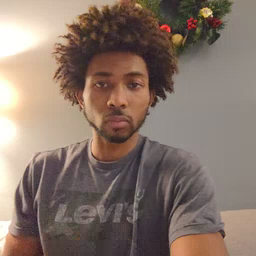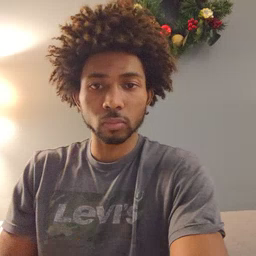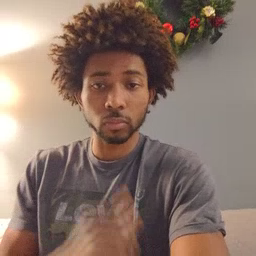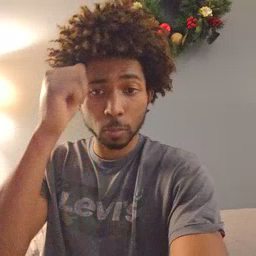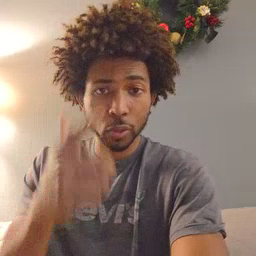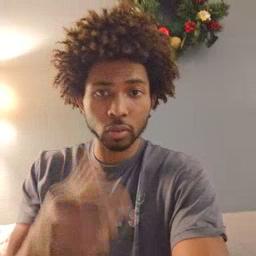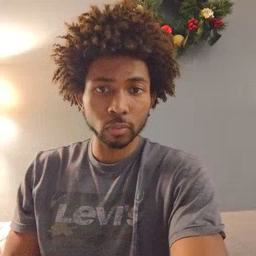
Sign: brother